Question: Why the following notice is generating in the text area ? After running the php file on local machine.
here is the notice with screenshot:

notice in the image:
> : Undefined variable: user_input in on line
here is my code, which I am writting in netbeans:
'''
<?php
$find= array('alex','billy','dale');
$replace=array('a**x','b***y','d**e');
if(isset($_POST['user_input'])&&!empty($_POST['user_input'])){
$user_input = $_POST['user_input'];
$user_input_new= str_ireplace($find, $replace, $user_input);
echo $user_input_new;
}
?>
<hr>
<form action="index.php" method="POST">
<textarea name="user_input" rows="6" cols="30">
<?php
echo $user_input;
?>
</textarea><br><br>
<input type="submit" value="submit">
</form>
'''
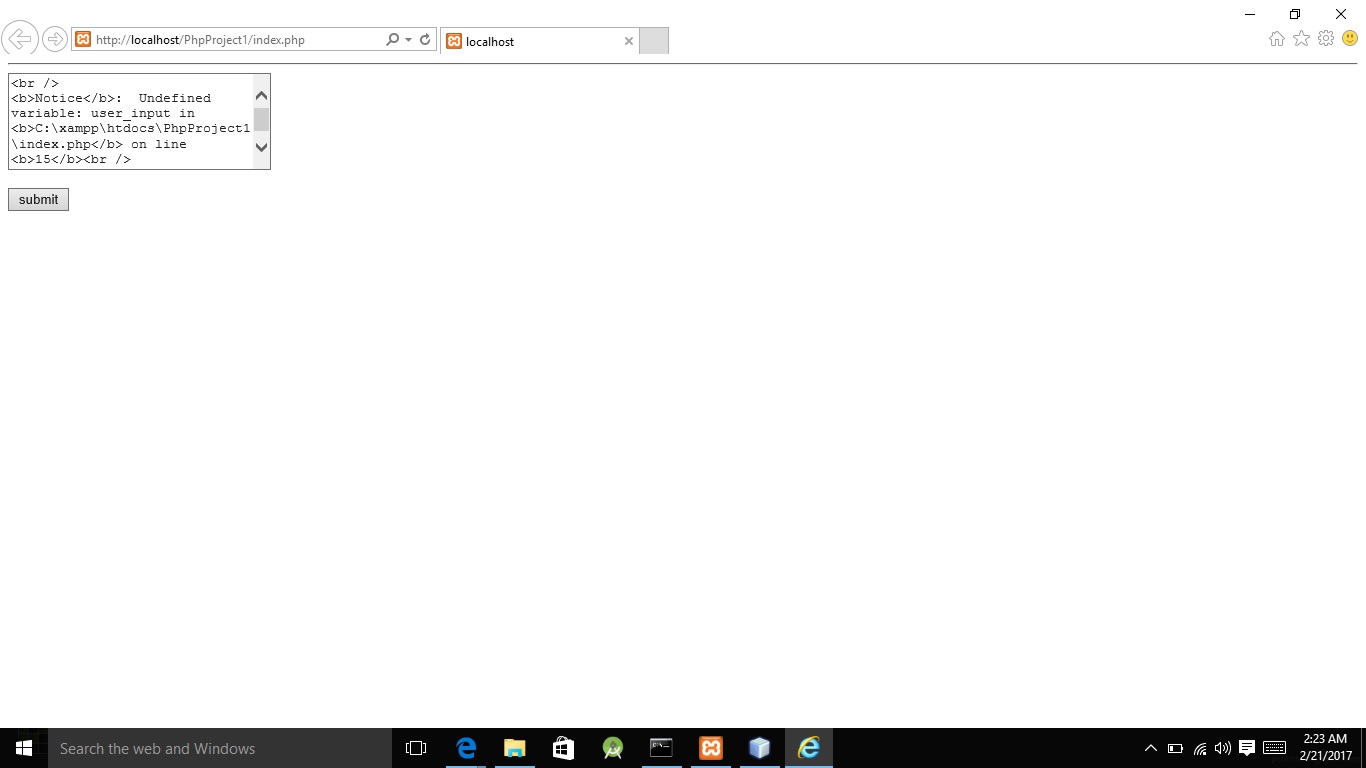
Answer: You are getting the notice because '$user_input;' is not defined since the 'POST['user_input']' is not set. To avoid the notice print the '$user_input;' only if has been defined
'''
echo isset($user_input) ? $user_input : '';
'''
Since you are printing '$user_input' inside the 'textarea' so the error is printed there